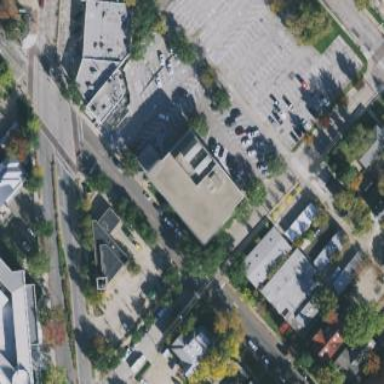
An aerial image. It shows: Commercial building.